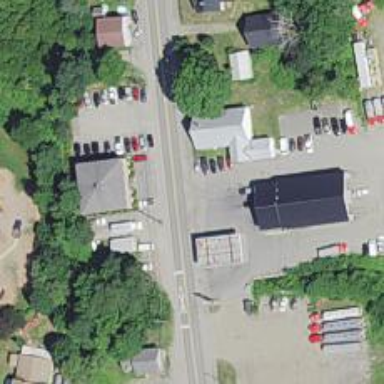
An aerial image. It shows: Convenience shop.